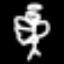
Label: angel